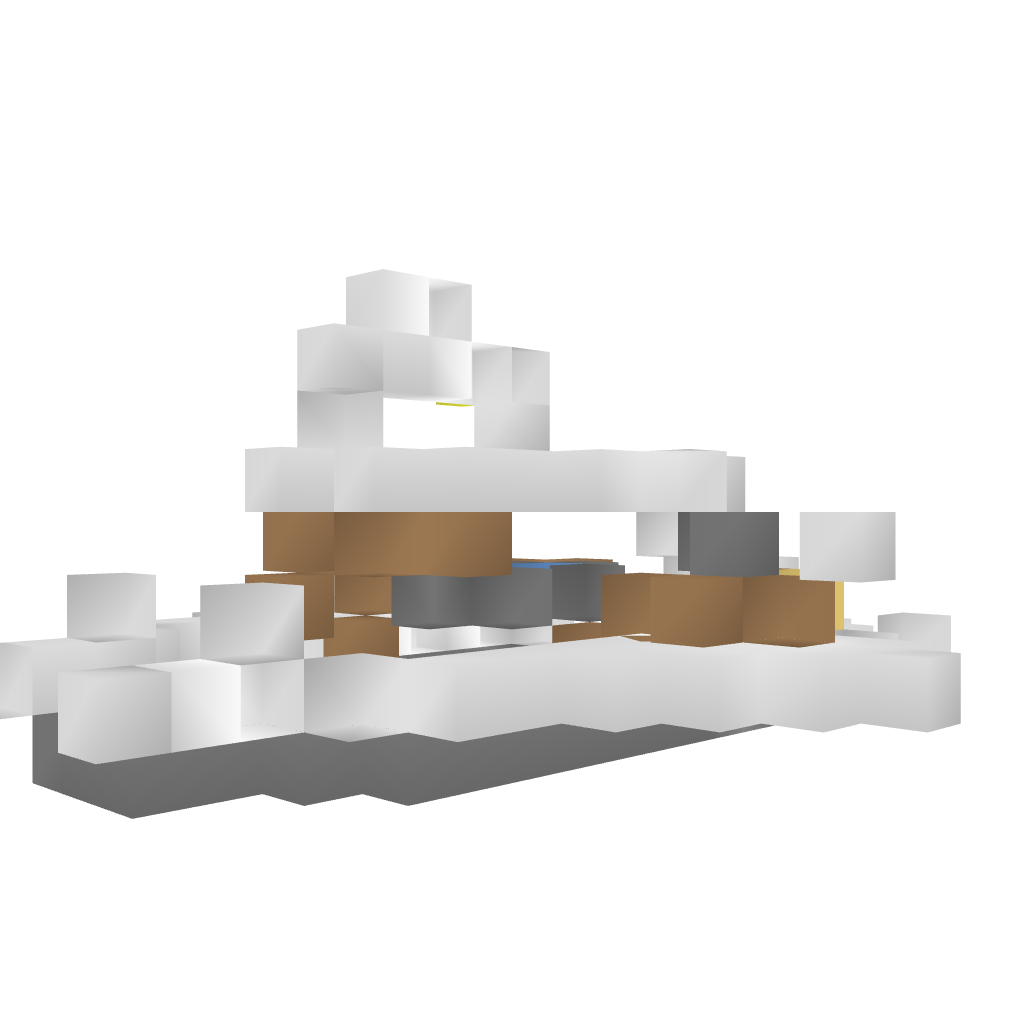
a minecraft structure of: Functional Alien Fighter bad low quality